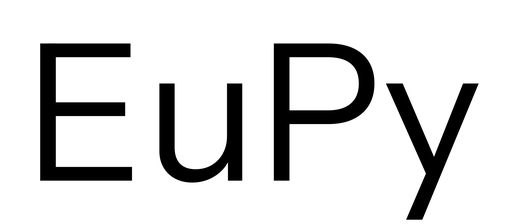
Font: InstrumentSans_Regular